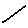
Label: line